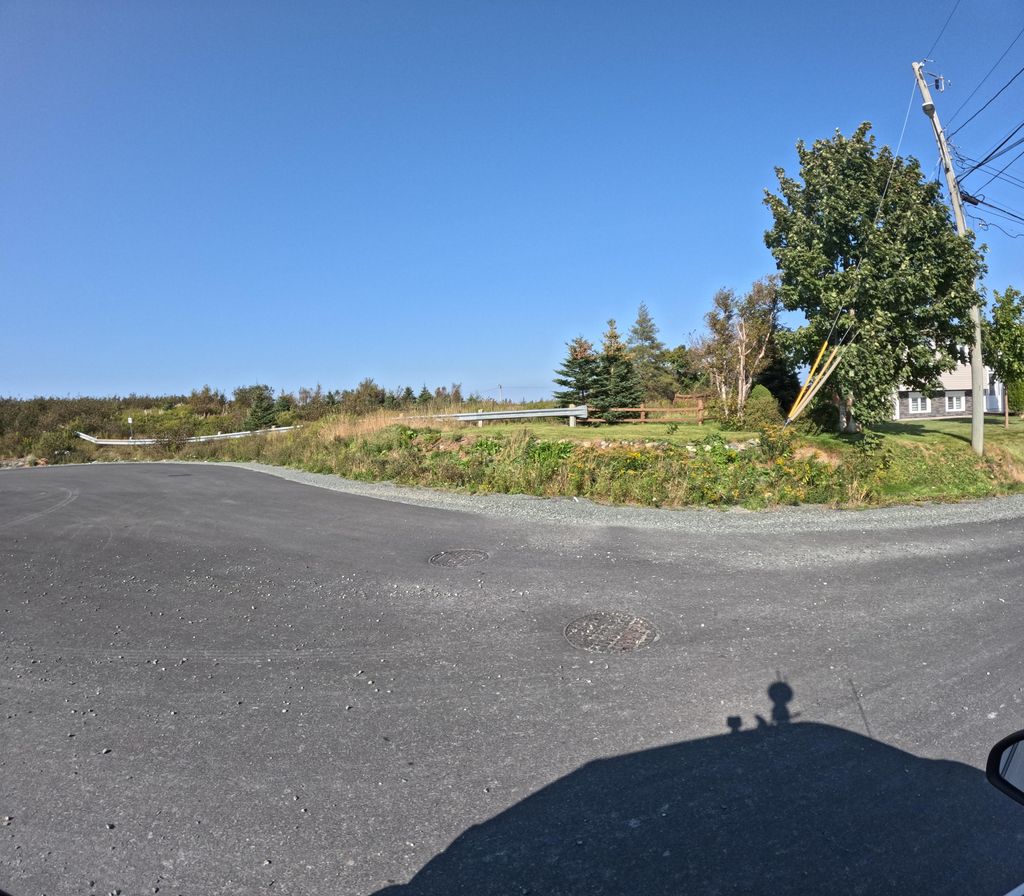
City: st_johns